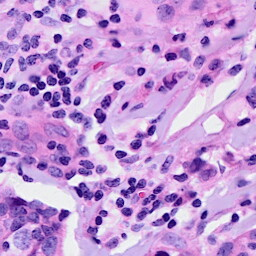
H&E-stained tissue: Breast